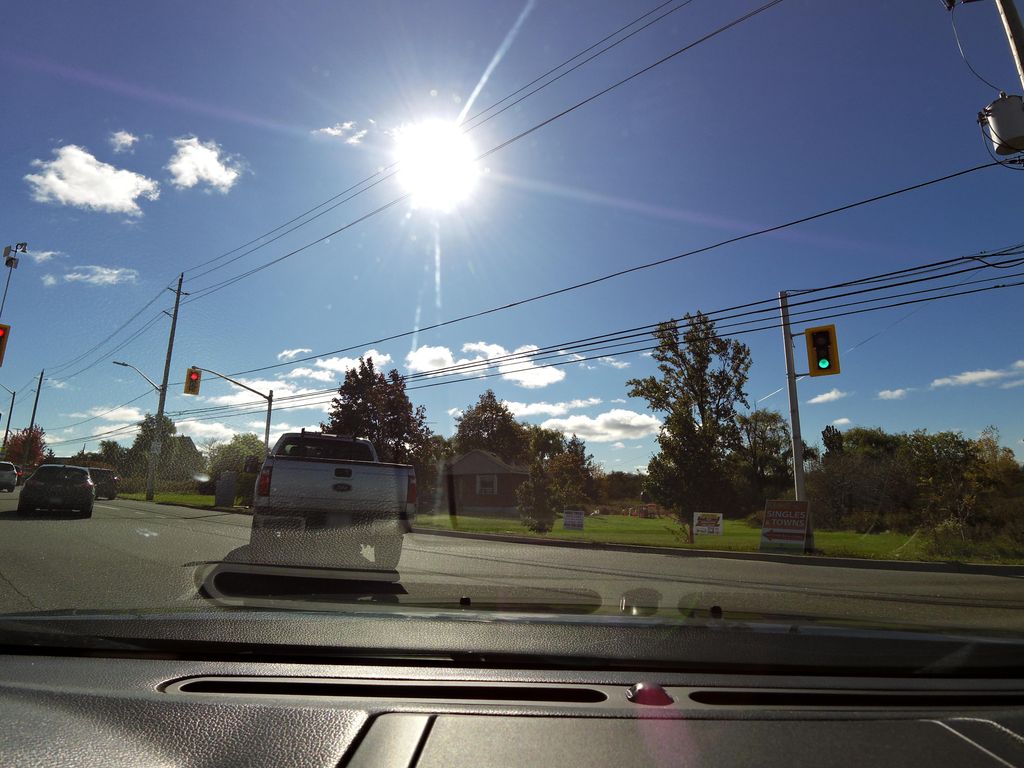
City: hamilton